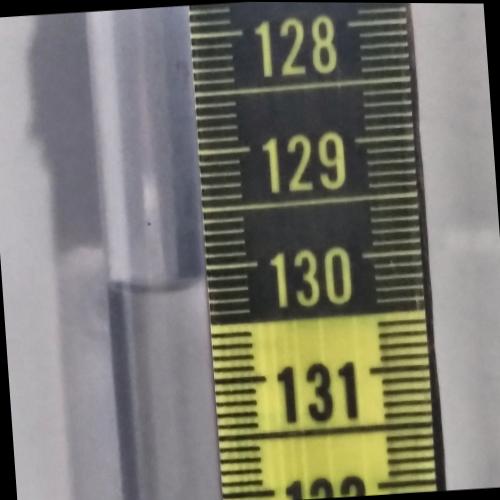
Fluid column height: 130.2 cm